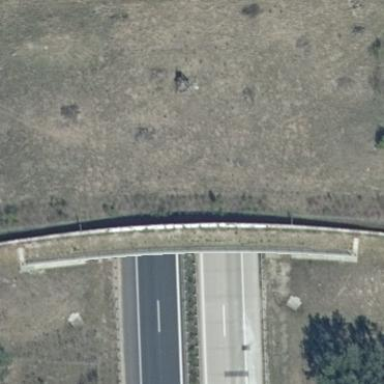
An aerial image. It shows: Wildlife crossing surrounded by scrub vegetation.